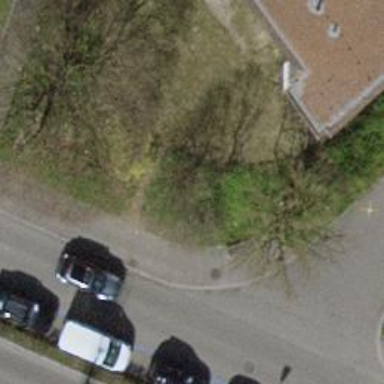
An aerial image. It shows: Brown bench in the vicinity.